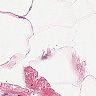
Metastatic tissue present: no